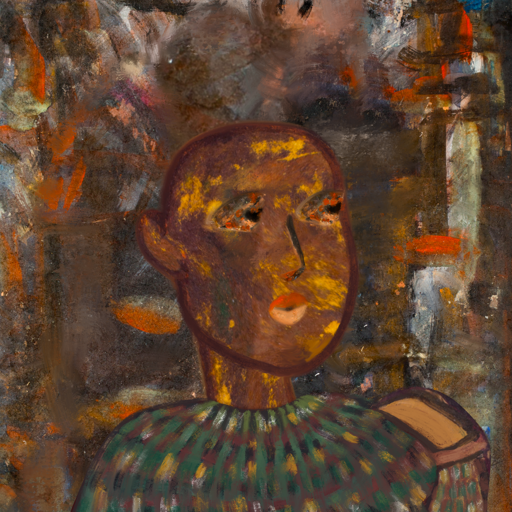
Background: GypsyQueen, Head And Neck Side: Comrade, Face Side: Gypsy_Queen, Bust: After_Raid, Hair Side: Blank, Head Accessory: Blank, Second Necklace: Blank, Necklace: Blank, Baby: Blank